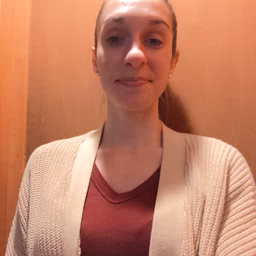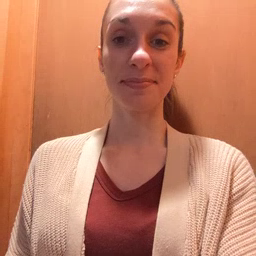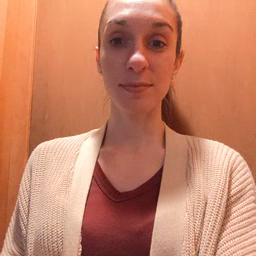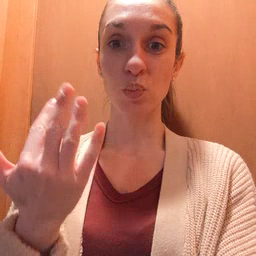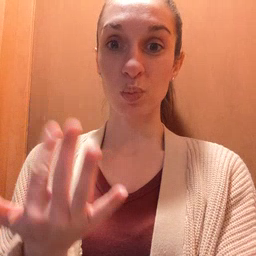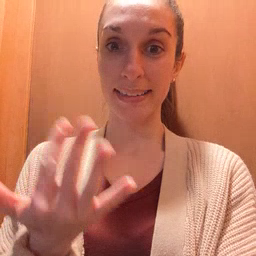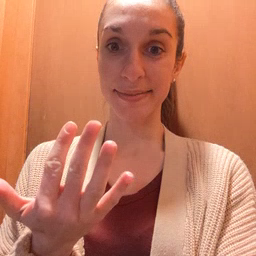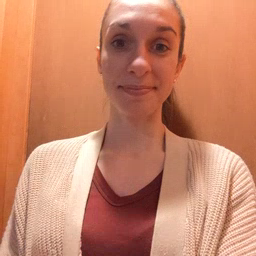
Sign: wait